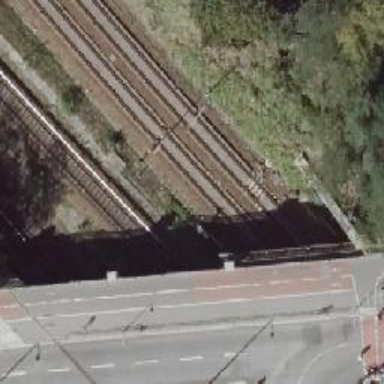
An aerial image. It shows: Railway signal.